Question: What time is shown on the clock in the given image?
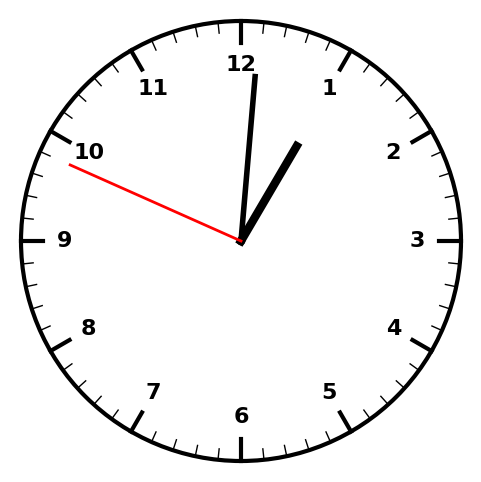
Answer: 01:00:49